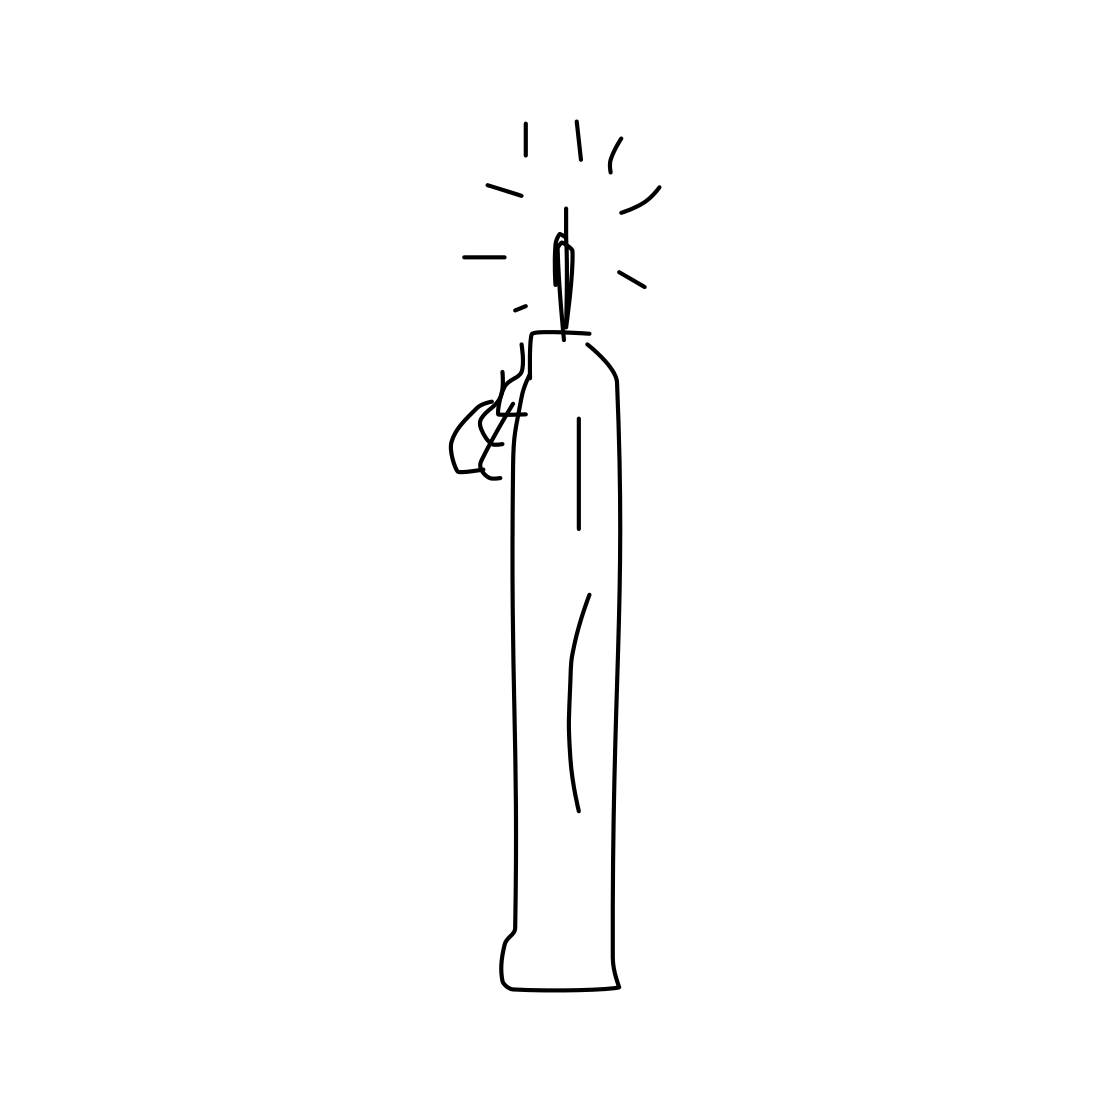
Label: candle